Interaction volume radius: 10 \u00c5
Interaction volume height: 15 \u00c5
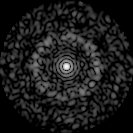
Disorder parameter: 0.8336